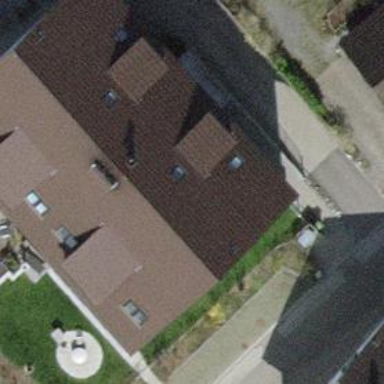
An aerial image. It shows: Gabled building.